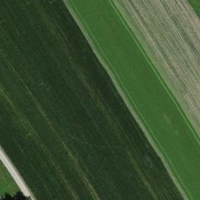
EUNIS habitat code: 25
Species observed at this site:
Lamium purpureum